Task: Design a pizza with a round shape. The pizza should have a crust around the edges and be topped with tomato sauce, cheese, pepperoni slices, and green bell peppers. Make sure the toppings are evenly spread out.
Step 308:
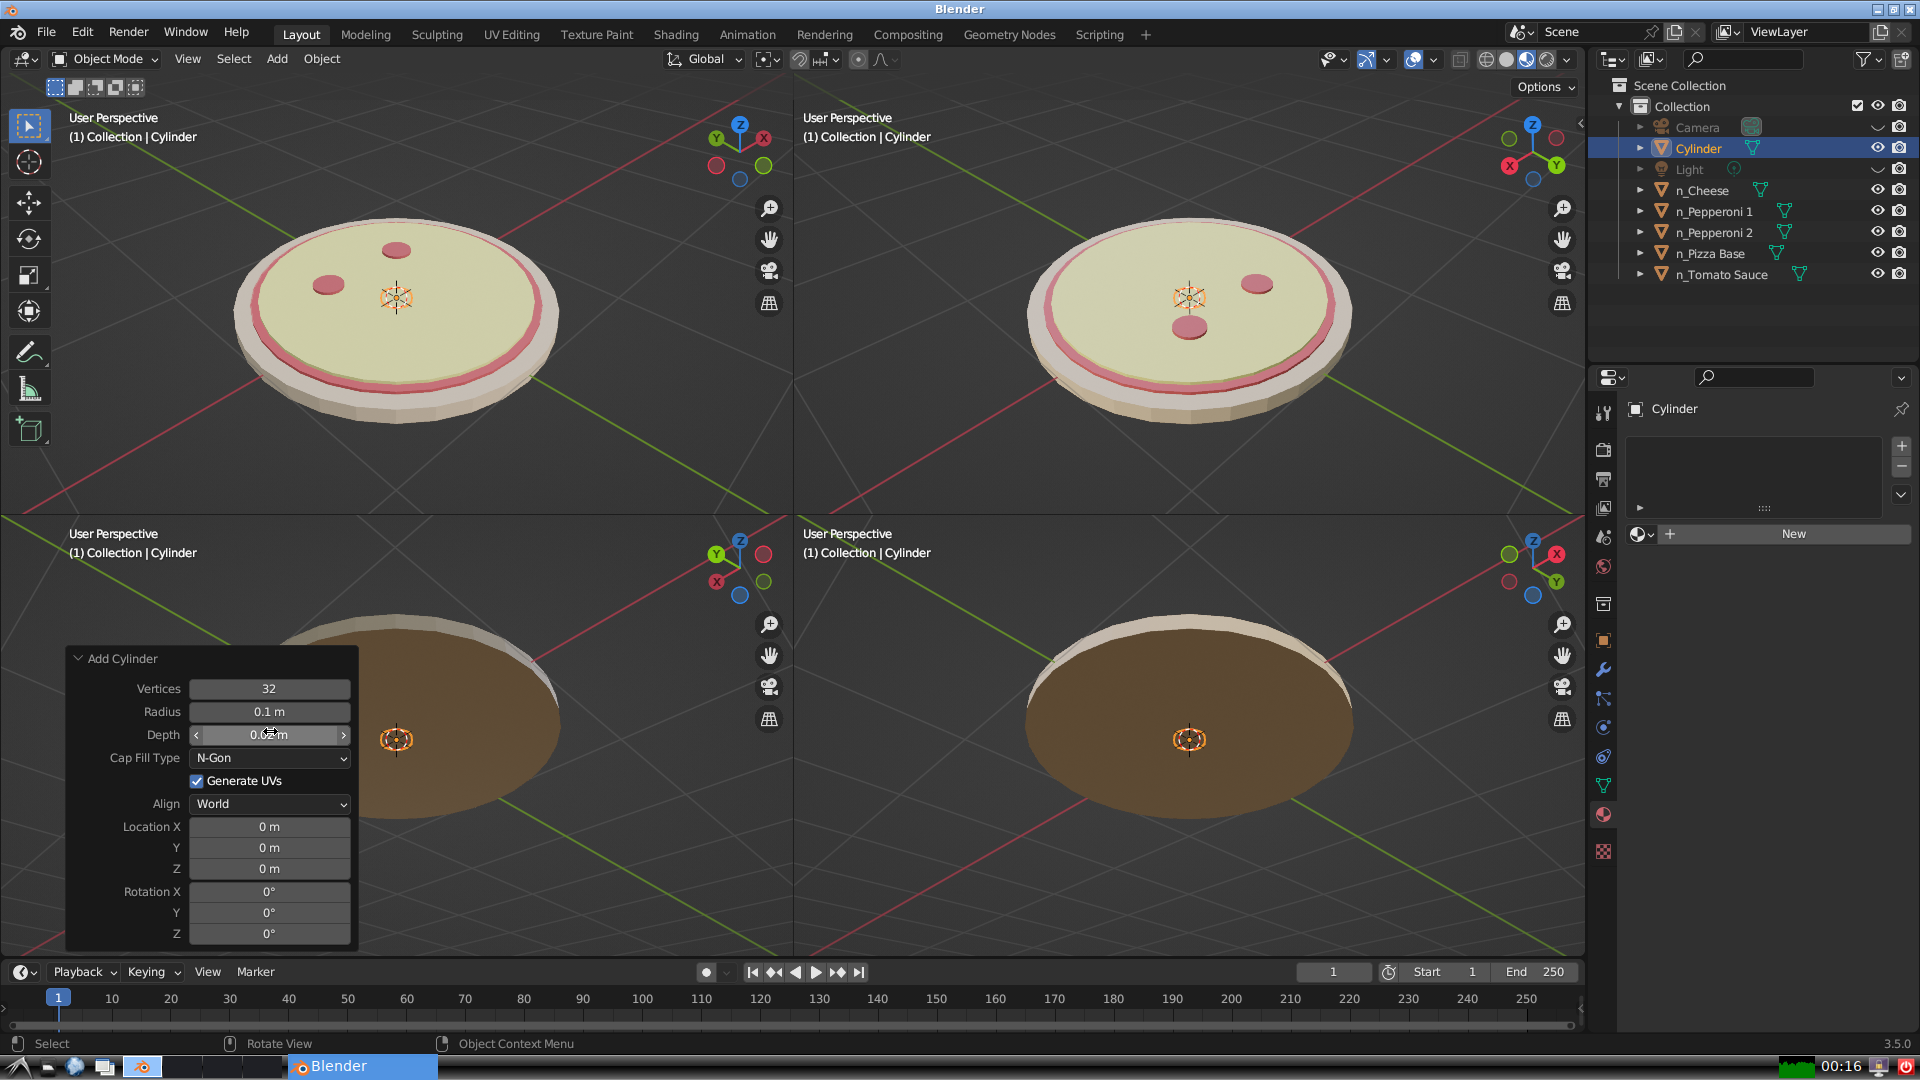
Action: {"mouse_move": [270, 824]}